Field crop: maize
Growth stage: 2
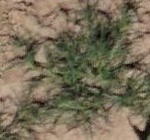
Species: salsola